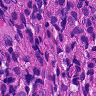
Metastatic tissue present: yes